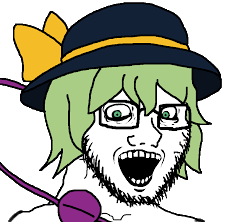
Label: 5_Soyjak